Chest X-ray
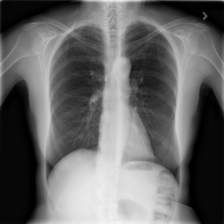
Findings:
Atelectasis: negative
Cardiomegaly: negative
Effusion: negative
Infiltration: negative
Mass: negative
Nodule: negative
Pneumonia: negative
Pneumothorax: positive
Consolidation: negative
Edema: negative
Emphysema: negative
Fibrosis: negative
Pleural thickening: negative
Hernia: negative